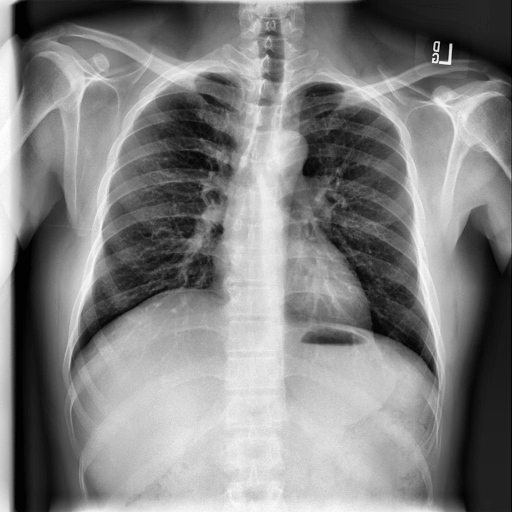
Finding: NORMAL